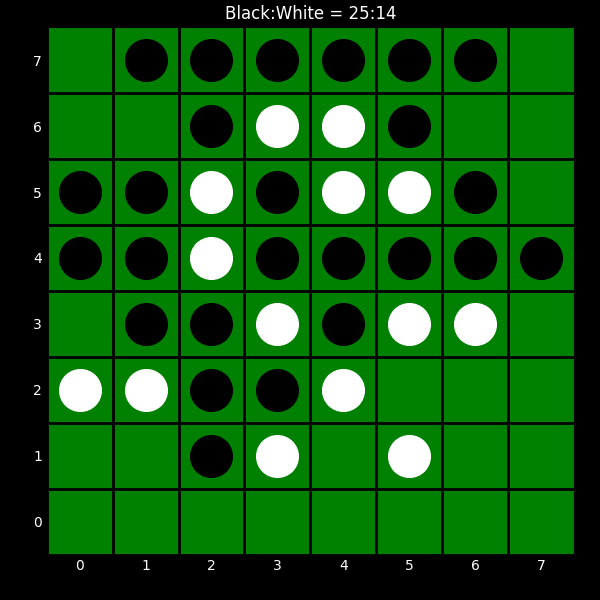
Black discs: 25
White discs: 14